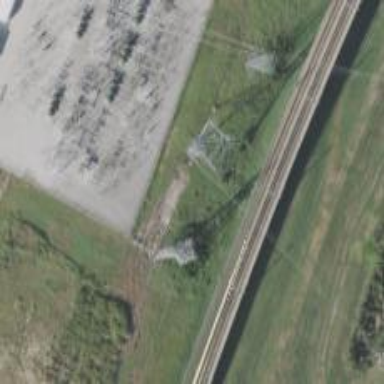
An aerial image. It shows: Light rail bridge with electrified contact line.